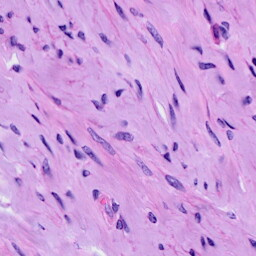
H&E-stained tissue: Cervix